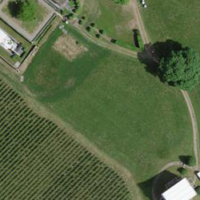
EUNIS habitat code: 52
Species observed at this site:
Ilex aquifolium